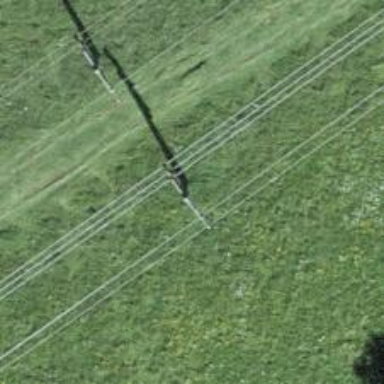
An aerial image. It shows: Power pole.